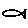
Label: fish